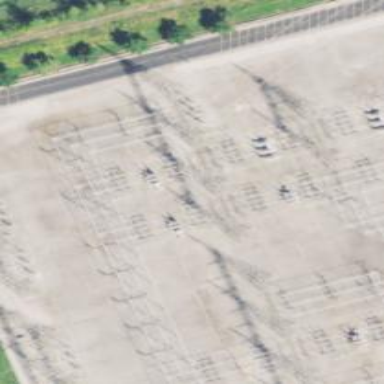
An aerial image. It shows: Switch used for power control.